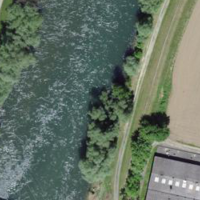
EUNIS habitat code: 15
Species observed at this site:
Certhia brachydactyla